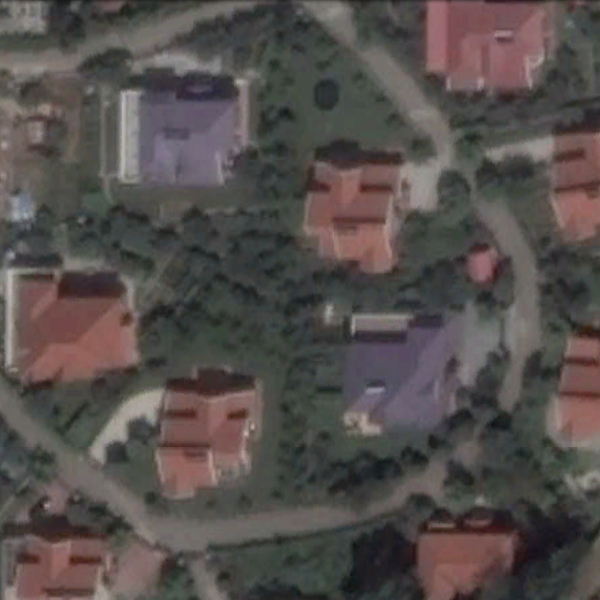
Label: MediumResidential